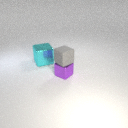
small purple metal cube in front of large cyan metal cube